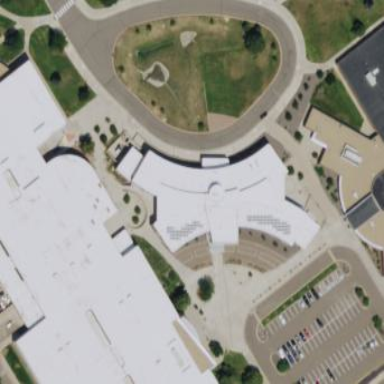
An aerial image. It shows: School building.